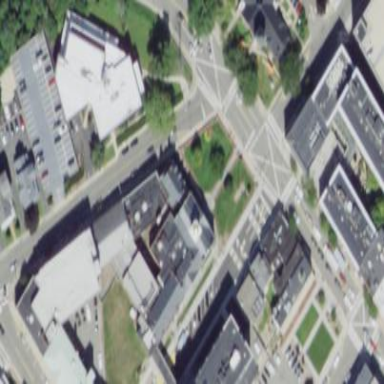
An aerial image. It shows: Courthouse building.